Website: walmart
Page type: billing-address
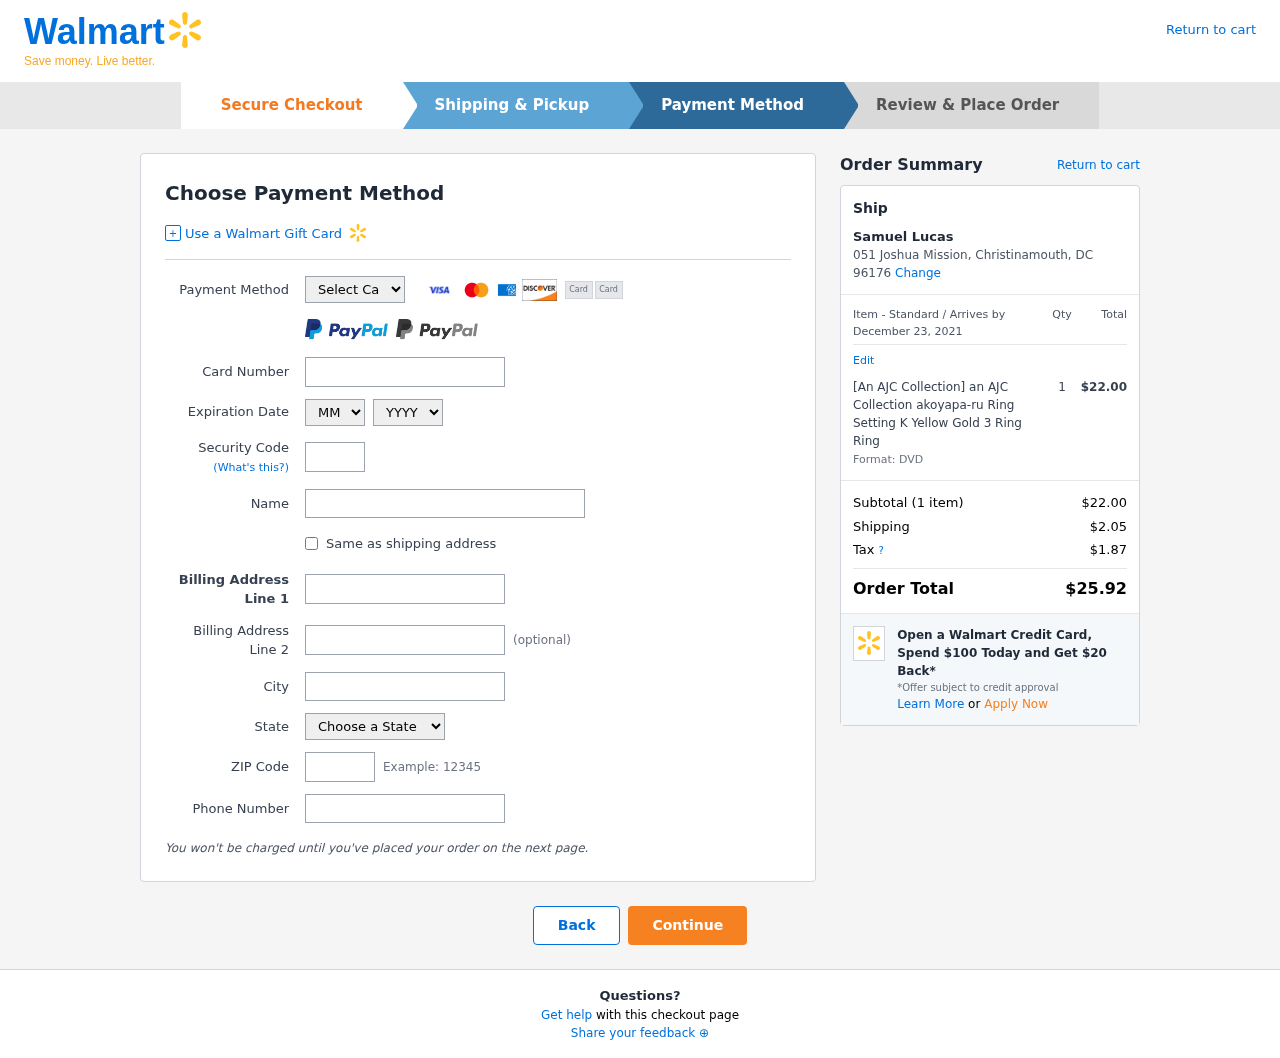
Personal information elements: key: PII_CARD_CVV
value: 997
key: PII_CARD_EXPIRY_MONTH
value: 12
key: PII_CARD_EXPIRY_YEAR
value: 28
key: PII_CARD_NUMBER
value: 2432 9757 6742 6098
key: PII_CARD_TYPE
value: Mastercard
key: PII_CITY
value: Christinamouth
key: PII_CITY_STATE_ZIP
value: Christinamouth, DC 96176
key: PII_FULLNAME
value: Samuel Lucas
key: PII_PHONE
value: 3683538341
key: PII_POSTCODE
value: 96176
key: PII_STATE
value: DC
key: PII_STREET
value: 051 Joshua Mission
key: PII_STREET2
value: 6885 Billy Plains
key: PII_FULLNAME2
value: Samuel Lucas
Product elements: key: PRODUCT1_NAME
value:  [An AJC Collection] an AJC Collection akoyapa-ru Ring Setting K Yellow Gold 3 Ring Ring
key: PRODUCT1_PRICE
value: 22
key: PRODUCT1_QUANTITY
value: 1
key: PRODUCT1_DESC
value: Format: DVD
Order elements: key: ORDER_DELIVERY_DATE
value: December 23, 2021
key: ORDER_NUM_ITEMS
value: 1
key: ORDER_SUBTOTAL
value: $22.00
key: ORDER_SHIPPING_COST
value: $2.05
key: ORDER_TAX
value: $1.87
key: ORDER_TOTAL
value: $25.92